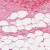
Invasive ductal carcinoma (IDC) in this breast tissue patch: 0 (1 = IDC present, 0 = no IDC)